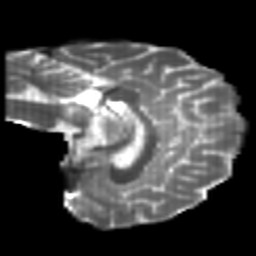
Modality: T2w
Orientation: sagittal
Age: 23
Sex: female
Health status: healthy
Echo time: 0.074 s